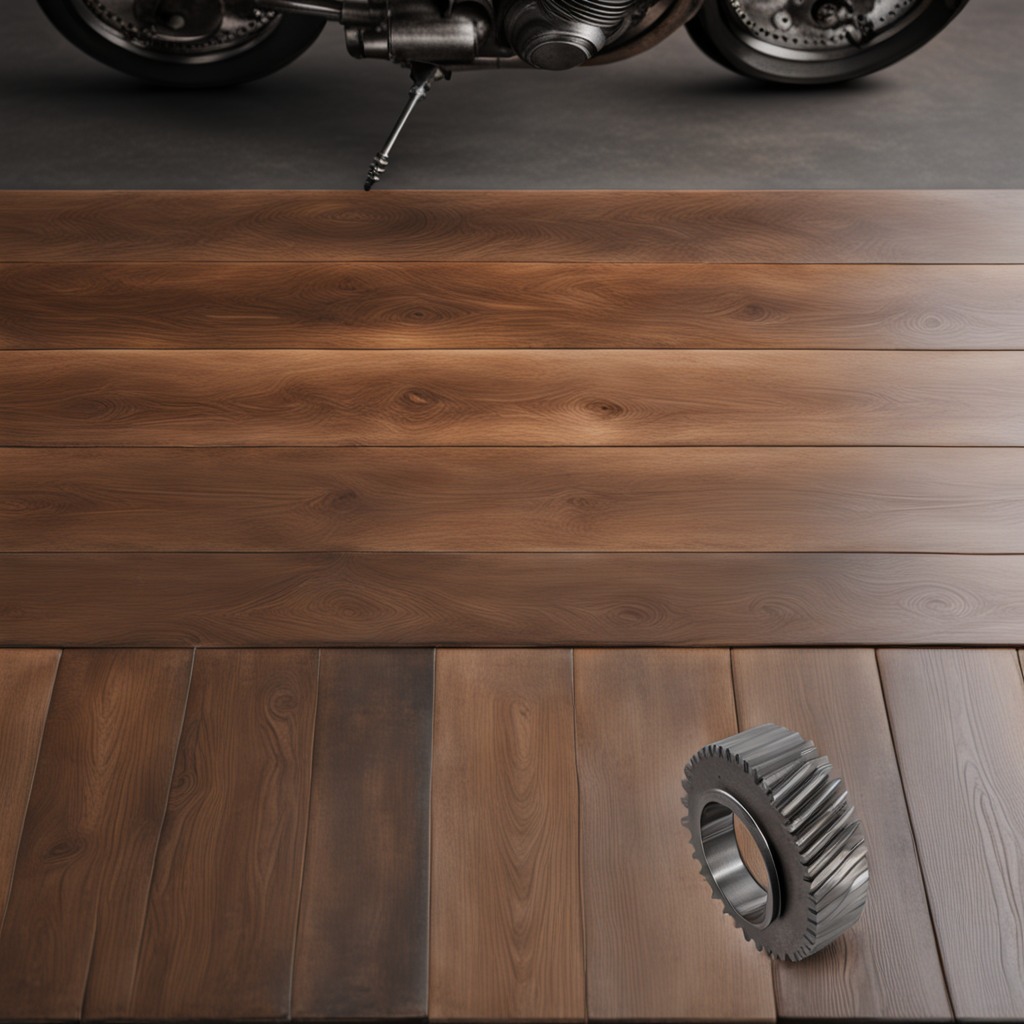
A steel gear with teeth is lying on the wooden table.